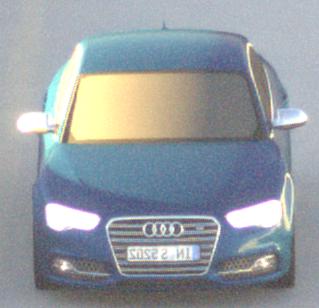
Make: Audi
Model: S5
Detailed model: F5
Model produced from: 2016
Model produced until: 2019
Doors: 2
Color: blue
Road condition: dry road
Daytime: sunrise or sunset
Contrast: low contrast